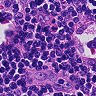
Metastatic tissue present: no